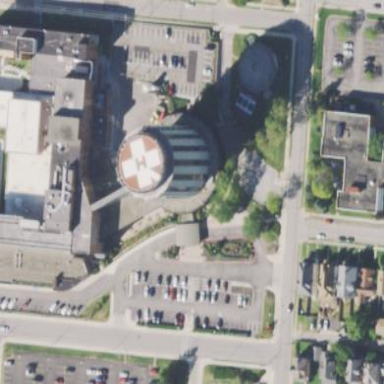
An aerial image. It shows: Hospital building.